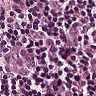
Metastatic tissue present: yes